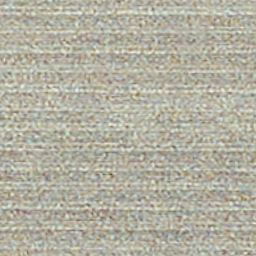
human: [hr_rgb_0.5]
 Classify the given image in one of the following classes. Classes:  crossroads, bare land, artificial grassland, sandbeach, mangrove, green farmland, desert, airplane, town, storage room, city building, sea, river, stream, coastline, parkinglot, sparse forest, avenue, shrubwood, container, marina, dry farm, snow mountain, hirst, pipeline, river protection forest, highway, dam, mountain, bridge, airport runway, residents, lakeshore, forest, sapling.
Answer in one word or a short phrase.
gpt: dry farm